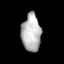
Tissue: lung
Cell type: Epithelial cells
Senescence score: 0.2292
Nuclear area (px): 705
Mean DAPI intensity: 181.685